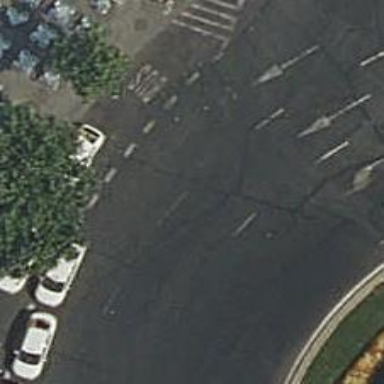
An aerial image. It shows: Primary highway with asphalt surface leading to circular junction.